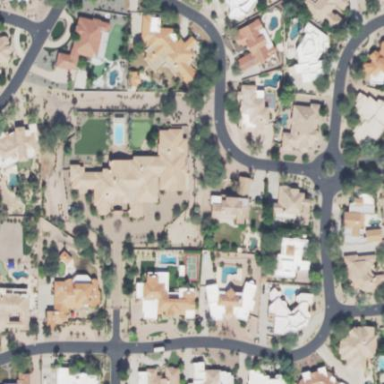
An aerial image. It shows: Gated residential area.